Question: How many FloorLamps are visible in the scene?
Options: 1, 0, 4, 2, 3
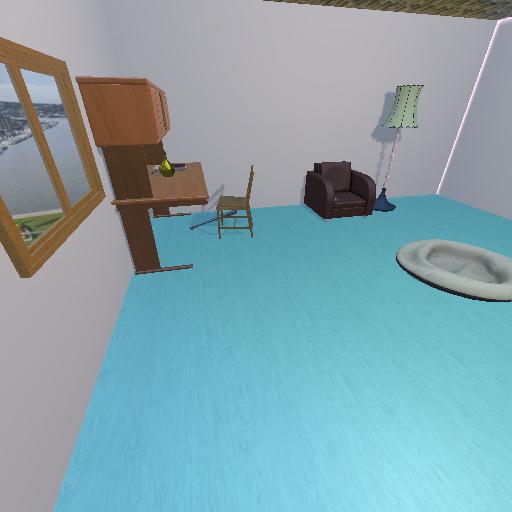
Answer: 1